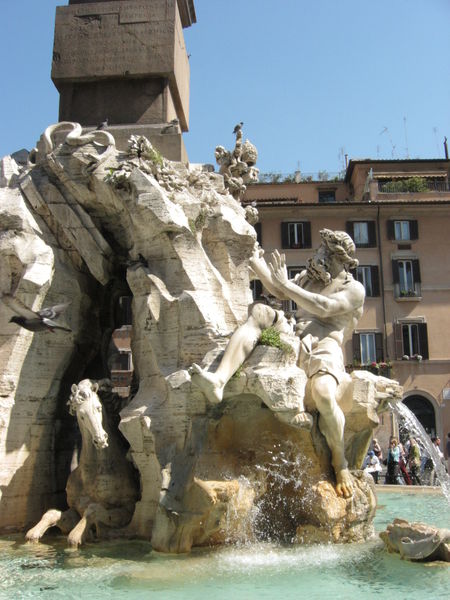
Titel: Vierströmebrunnen
Künstler: Giovanni Lorenzo Bernini
Standort: Rom, Piazza Navona (EU - I - Latium)
Schlagwörter: felsen, mann, wasser, marmor, haus, bart, stein, taube, häuser, figur, brunnen, pferd, turm, skulptur, statue, mähne, spanien, italien, platz, muskeln, muskulös, adam, antike, durchblick, schlange, nüstern, fontäne, pegasus, wasserspeier, speier, mesch, neptun, poseidon, flussgott, baet